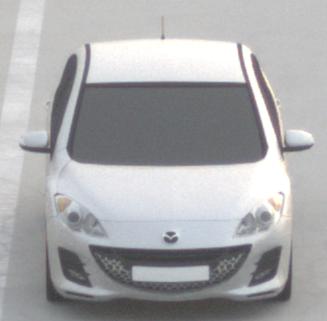
Make: Mazda
Model: 3 1.6
Detailed model: 3 (BL)
Model produced from: 2009/05
Model produced until: 2010/12
Doors: 5
Color: white
Road condition: dry road
Daytime: sunrise or sunset
Contrast: low contrast